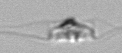
Label: Chaetoceros_didymus